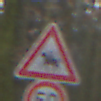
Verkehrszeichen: ReiterRechts
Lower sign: Geschwindigkeit50
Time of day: Midday
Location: Outdoor (Nature)
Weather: Overcast
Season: NotSpecified
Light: Natural